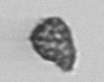
Label: Syracosphaera_pulchra